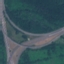
Land use / land cover class: Highway